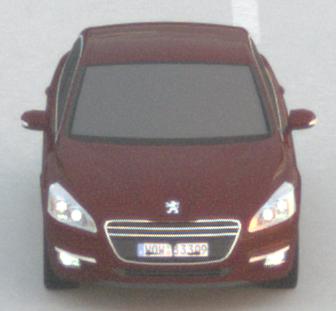
Make: Peugeot
Model: 508 120 VTi
Detailed model: 508 (I) Limousine
Model produced from: 2011/03
Model produced until: 2014/05
Doors: 4
Color: red
Road condition: dry road
Daytime: sunrise or sunset
Contrast: medium contrast